Question: I am using ipython notebook and following pandas cookbook examples release 0.16.0. I have troubles when I am on page 237. I made a dataframe like this
'''
from pandas import *
data1=DataFrame({'AAA':[4,5,6,7],'BBB':[10,20,30,40],'CCC':[100,50,-30,-50]})
'''
then, i did this, trying to change the index:
'''
df=DataFrame(data=data1,index=(['a','b','c','d']))
'''
but what i get is a dataframe with all values being NaN!
Anyone knows why and how to fix it?
I also tried to use set_index function, and it gave me errors.
Thank you very much!

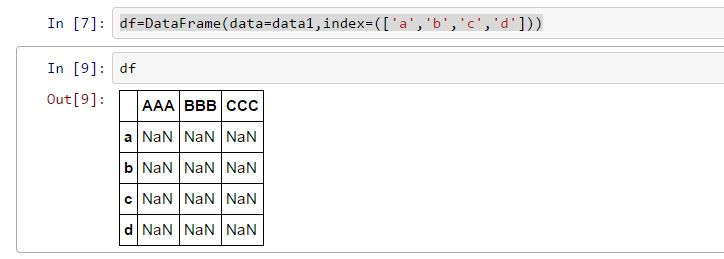
Answer: If you want to change the index then either use 'reindex' or assign directly to the index:
'''
In [5]:
data1=pd.DataFrame({'AAA':[4,5,6,7],'BBB':[10,20,30,40],'CCC':[100,50,-30,-50]})
print(data1)
df=pd.DataFrame(data=data1)
df.index = ['a','b','c','d']
df
AAA BBB CCC
0 4 10 100
1 5 20 50
2 6 30 -30
3 7 40 -50
Out[5]:
AAA BBB CCC
a 4 10 100
b 5 20 50
c 6 30 -30
d 7 40 -50
'''
I don't know if it is a bug or not but if you did the following then it would work:
'''
In [7]:
df=pd.DataFrame(data=data1.values,index=(['a','b','c','d']))
df
Out[7]:
0 1 2
a 4 10 100
b 5 20 50
c 6 30 -30
d 7 40 -50
'''
So if you assigned the data to the values rather than the df itself then the df does not try to align to the passed in index
After stepping through the code here, the issue is that it's using the passed index to reindex the df, we can reproduce this behaviour by doing the following:
'''
In [46]:
data1 = pd.DataFrame({'AAA':[4,5,6,7],'BBB':[10,20,30,40],'CCC':[100,50,-30,-50]})
data1.reindex_axis(list('abcd'))
Out[46]:
AAA BBB CCC
a NaN NaN NaN
b NaN NaN NaN
c NaN NaN NaN
d NaN NaN NaN
'''
This is because it enters the df constructor detects it is an instance of 'BlockManager' and tries to construct a df:
Stepping through the code I see that it reaches here in frame.py:
'''
if isinstance(data, BlockManager):
mgr = self._init_mgr(data, axes=dict(index=index, columns=columns),
dtype=dtype, copy=copy)
'''
and then ends up here in generic.py:
'''
119 def _init_mgr(self, mgr, axes=None, dtype=None, copy=False):
120 """ passed a manager and a axes dict """
121 for a, axe in axes.items():
122 if axe is not None:
123 mgr = mgr.reindex_axis(
124 -> axe, axis=self._get_block_manager_axis(a), copy=False)
'''
An <URL> has now been posted about this
this is expected behaviour, if you pass the index then it will use this index to reindex against the passed in df, from @Jeff
> This is the defined behavior, to reindex the provided input to the
passed index and/or columns .
See related <URL>